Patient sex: M
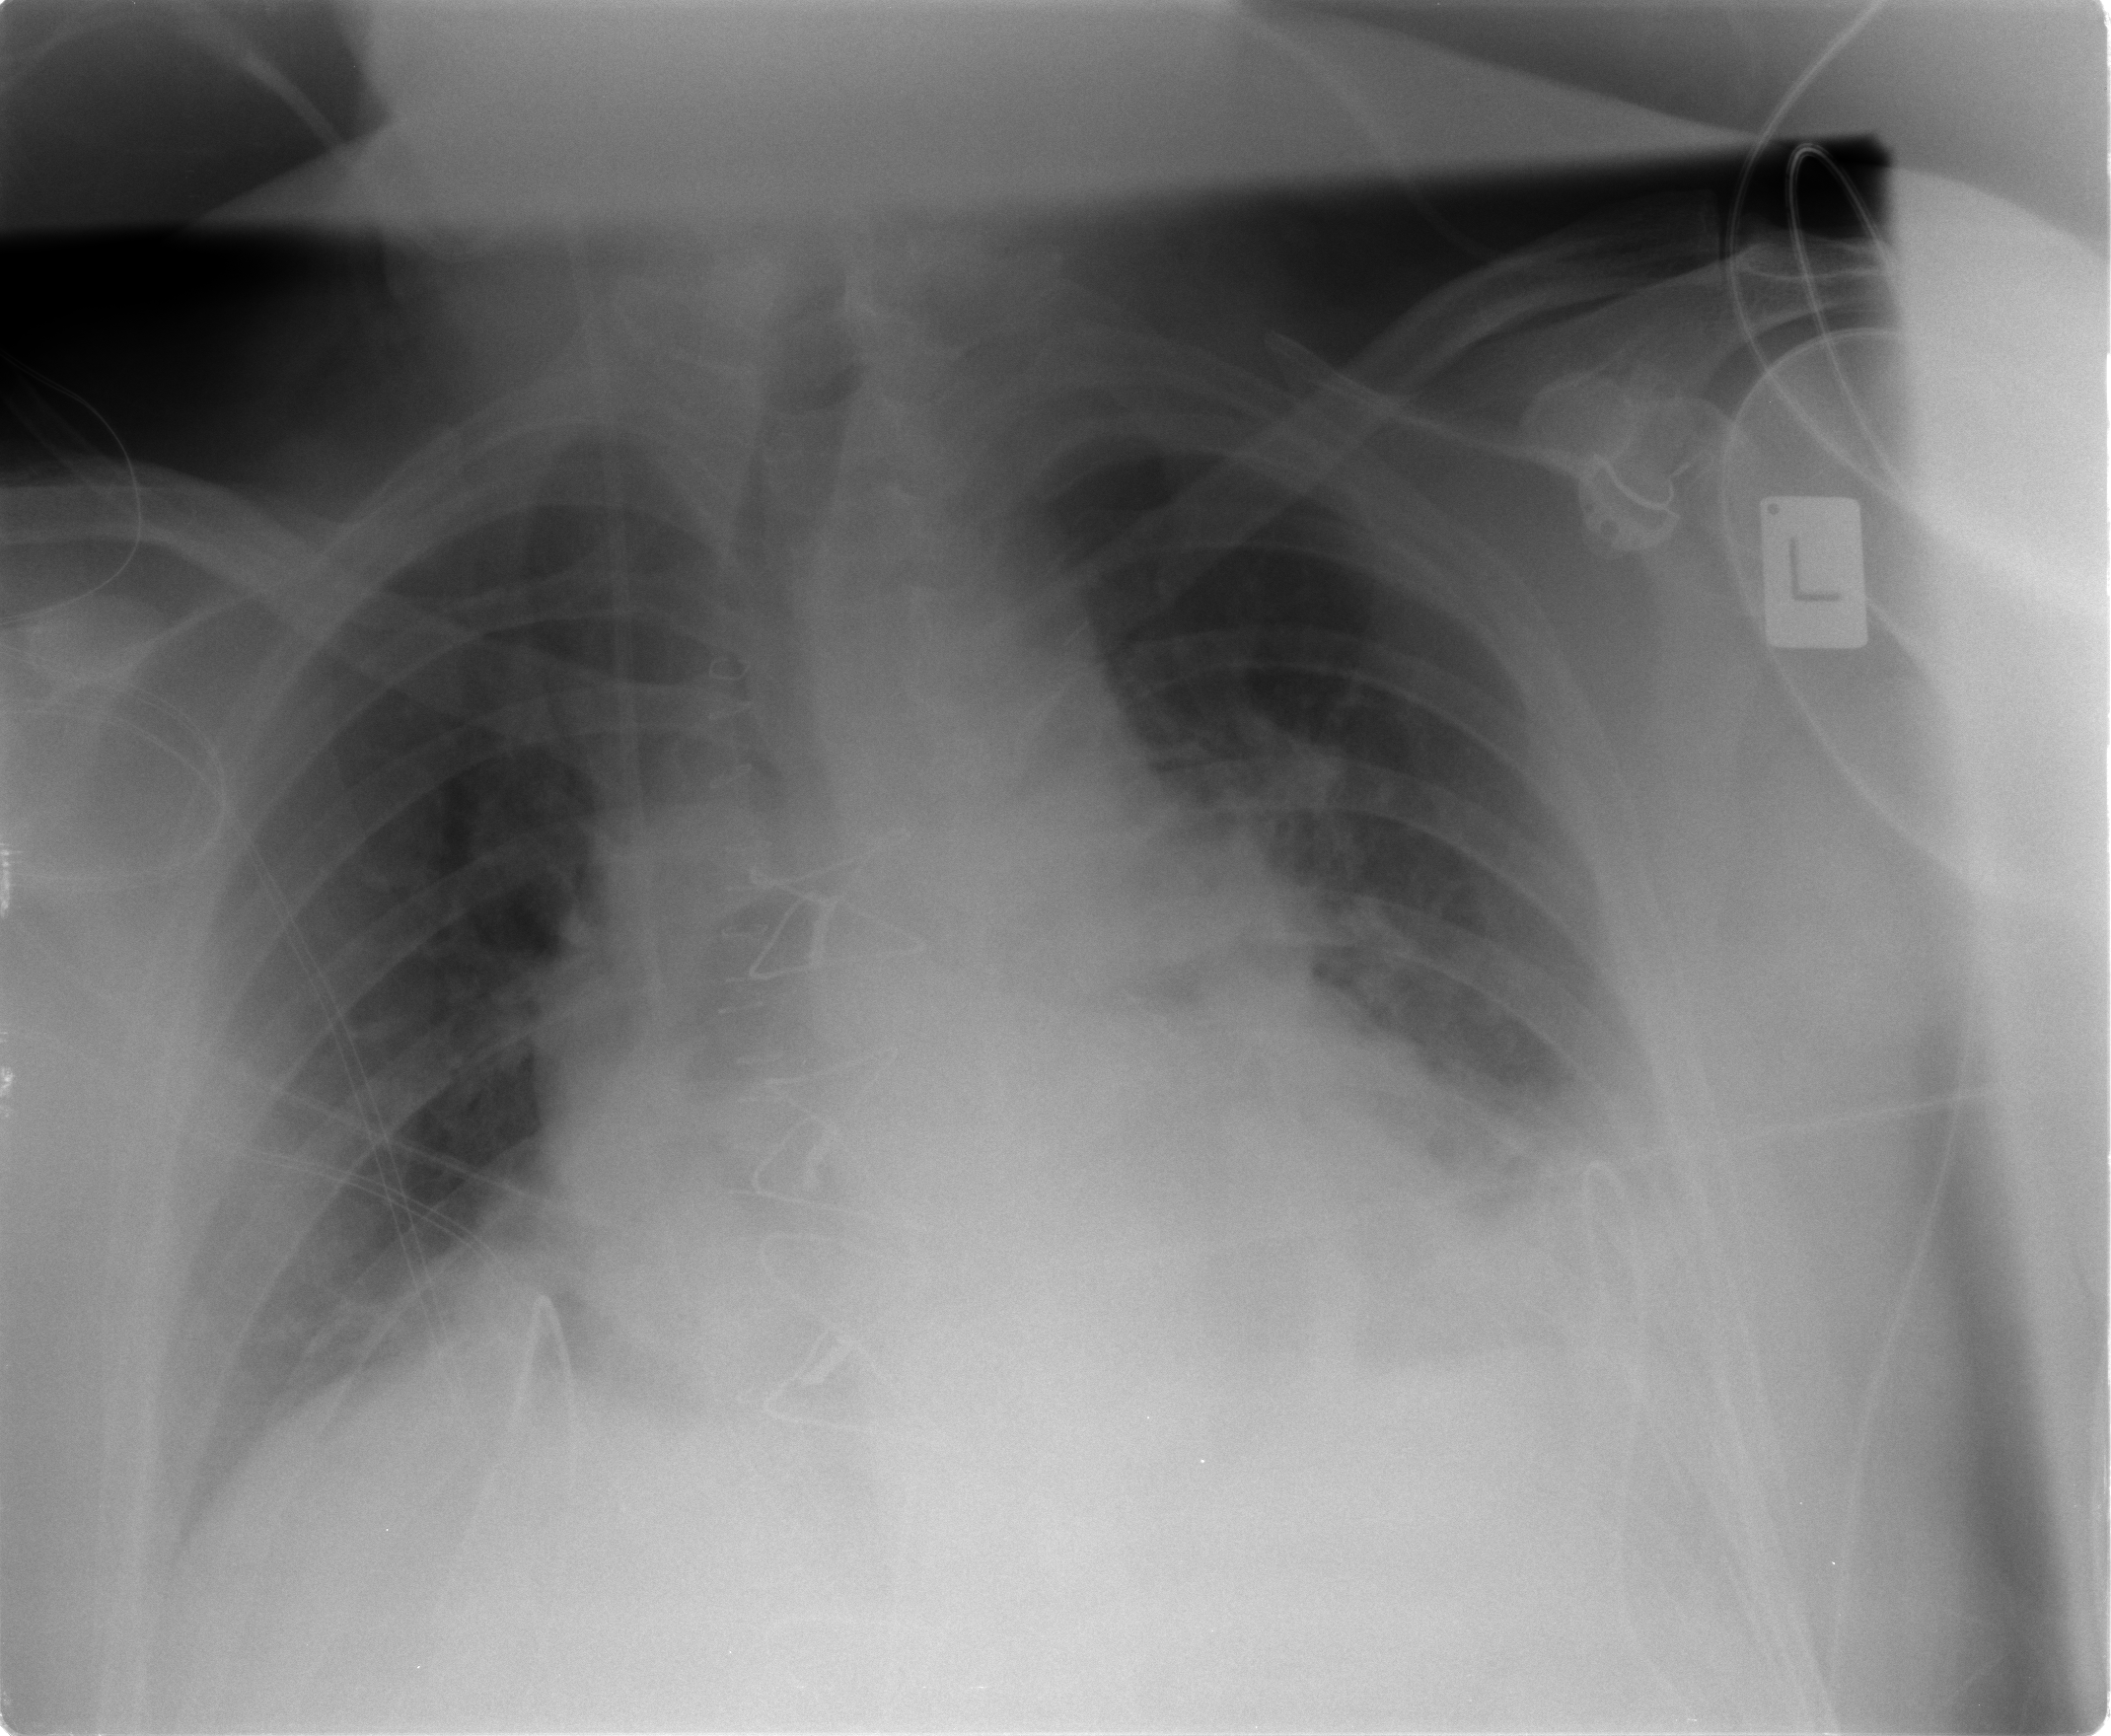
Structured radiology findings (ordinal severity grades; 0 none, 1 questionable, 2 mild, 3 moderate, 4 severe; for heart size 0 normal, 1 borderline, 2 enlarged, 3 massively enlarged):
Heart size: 2
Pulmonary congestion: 3
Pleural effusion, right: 1
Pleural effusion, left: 2
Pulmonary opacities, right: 0
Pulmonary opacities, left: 0
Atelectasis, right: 2
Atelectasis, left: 2